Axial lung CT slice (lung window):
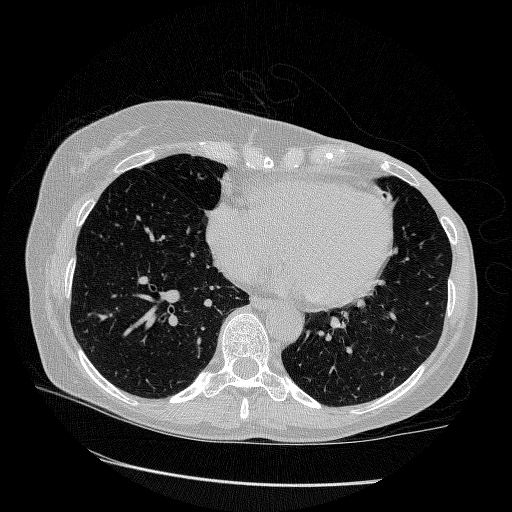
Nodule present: no